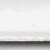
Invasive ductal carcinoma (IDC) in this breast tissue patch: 0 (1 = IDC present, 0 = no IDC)